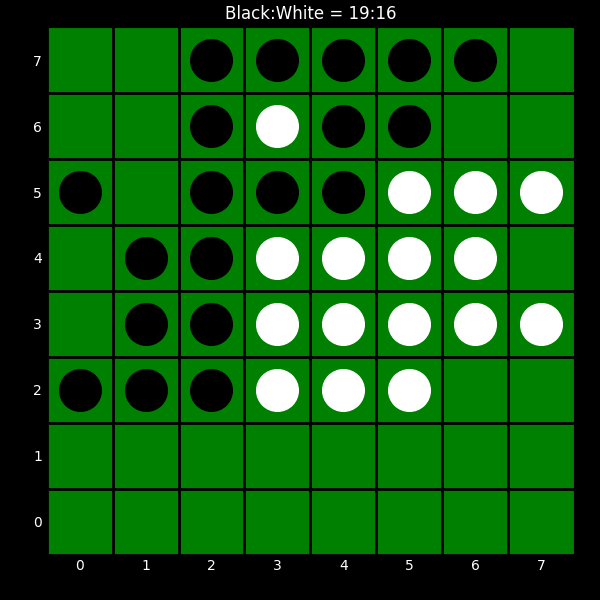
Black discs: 19
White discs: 16